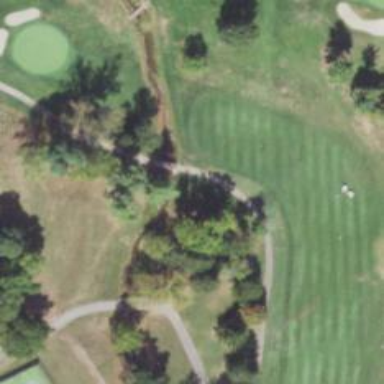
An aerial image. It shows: Service road with bridge used as golf cart path.